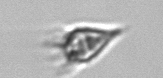
Label: Paratontonia_gracillima